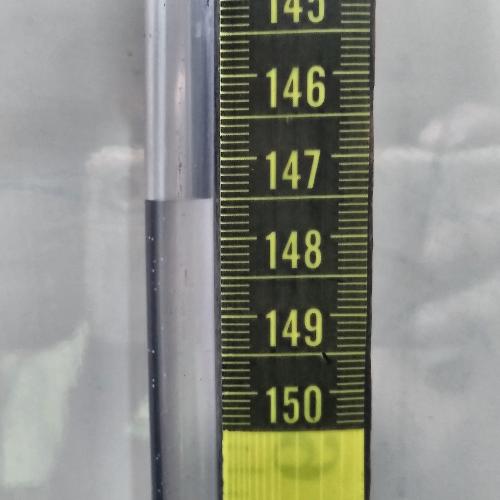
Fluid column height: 147.5 cm